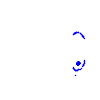
Particle: electron